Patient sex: M
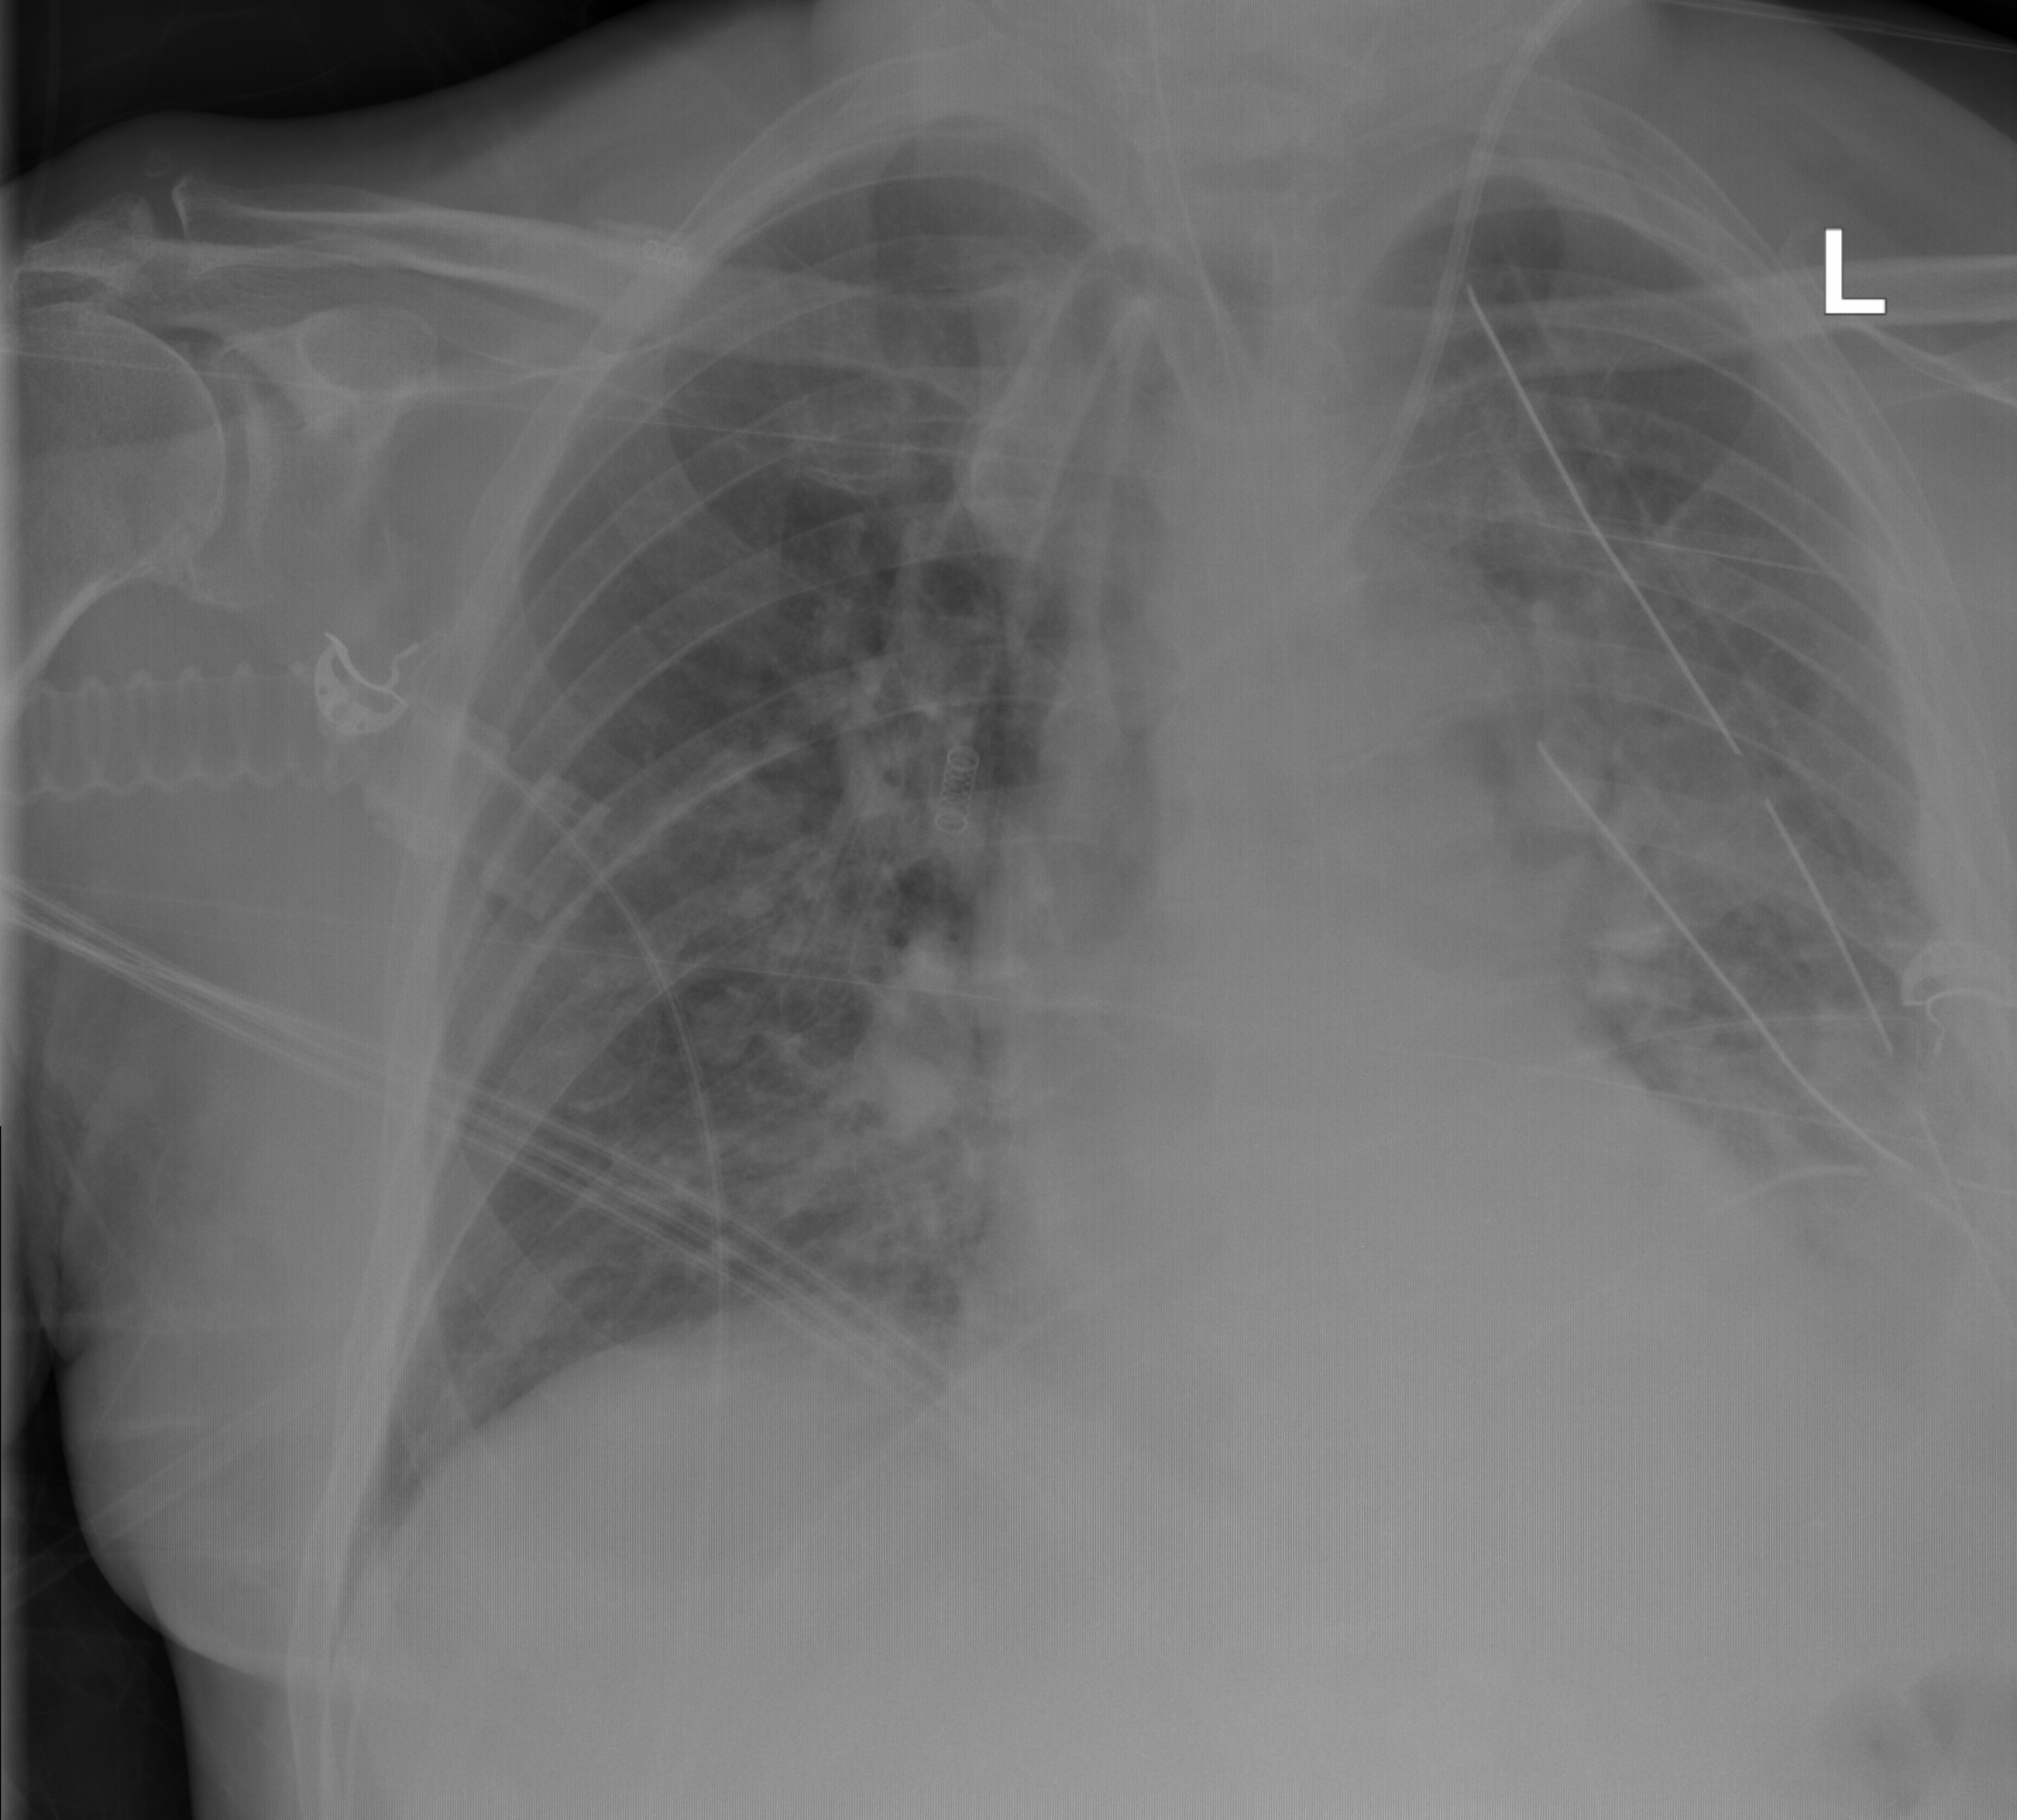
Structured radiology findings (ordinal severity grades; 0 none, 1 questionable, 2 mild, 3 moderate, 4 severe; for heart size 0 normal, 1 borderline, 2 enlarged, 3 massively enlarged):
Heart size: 2
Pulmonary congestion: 2
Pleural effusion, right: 1
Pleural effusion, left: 2
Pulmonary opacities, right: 1
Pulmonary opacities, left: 2
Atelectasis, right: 2
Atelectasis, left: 2